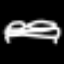
Label: bed